Question: With the following code, I can easily draw one draggable rectangle on given image.
'''
figure;
imshow('image.png');
h = imrect;
p = wait(h); % get the rect position
rectangle('Position', p, 'LineWidth',2, 'EdgeColor','r'); % draw here
'''

The problem is: And in addition, .
P.S. It will become easier if I already the number of rectangles to draw. For example, if I want to draw 2 rectangels, the following code will work, i.e. just put as many of 'wait()':
'''
figure;
imshow('image.png');
h = imrect;
p = wait(h); % get the rect position
rectangle('Position', p, 'LineWidth',2, 'EdgeColor','r'); % draw here
p2 = wait(h); % get the rect position
rectangle('Position', p2, 'LineWidth',2, 'EdgeColor','r'); % draw here
'''
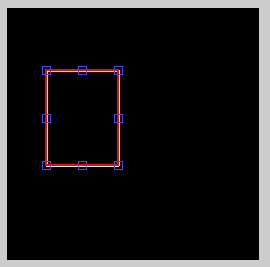
Answer: One way is to wrap the position acquisition in a while loop and add some sort of 'uicontrol' to indicate when you're done. In this case, it's just a pushbutton that deletes the 'imrect' handle when you're done. If the handle is deleted, 'h' is no longer valid, so 'isvalid' stops the 'while' loop. '~isempty' is used as the last returned value of 'p' will be empty.
Note that this code overwrites 'p' each time so if you want to record all the positions, not just draw rectangles, you will need to add that in.
'''
figure
imshow(I)
h = imrect
uicontrol('Style', 'pushbutton', 'String', 'Done',...
'Position', [20 20 50 20],...
'Callback', 'delete(h)');
while isvalid(h)
p = wait(h);
if ~isempty(p)
rectangle('Position', p, 'LineWidth',2, 'EdgeColor','r');
end
end
'''